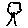
Label: tree